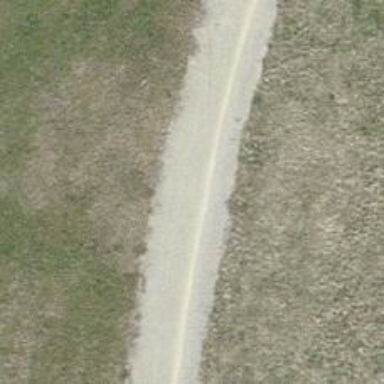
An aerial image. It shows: Track with fine gravel surface classified as grade 3.